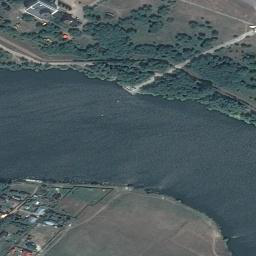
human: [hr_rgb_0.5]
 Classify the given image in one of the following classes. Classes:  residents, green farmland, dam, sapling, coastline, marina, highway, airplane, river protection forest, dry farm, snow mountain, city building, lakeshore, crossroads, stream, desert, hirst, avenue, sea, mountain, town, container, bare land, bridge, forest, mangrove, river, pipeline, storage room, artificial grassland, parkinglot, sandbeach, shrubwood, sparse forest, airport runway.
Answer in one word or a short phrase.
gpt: river